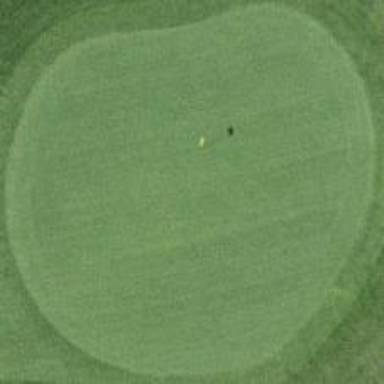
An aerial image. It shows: Golf green.